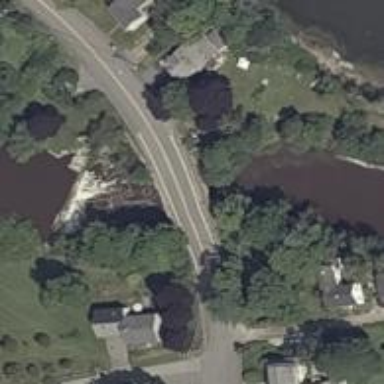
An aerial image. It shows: Residential road with asphalt surface that includes bridge.